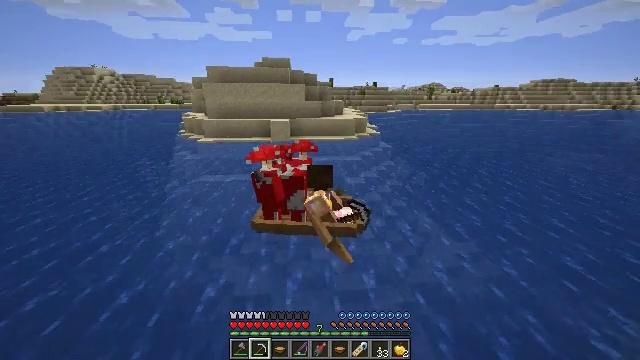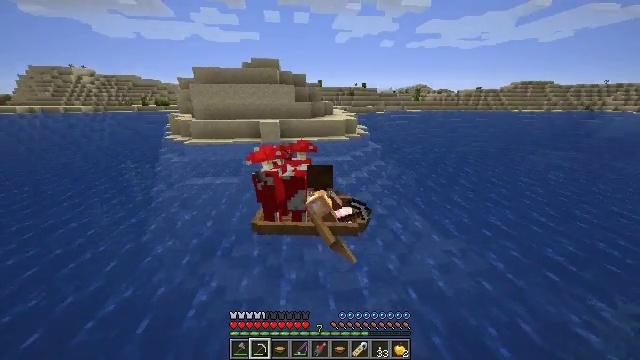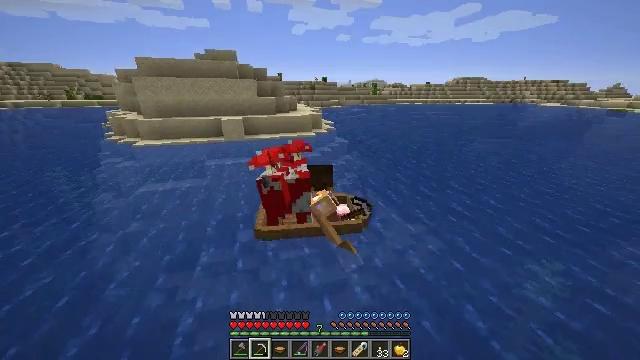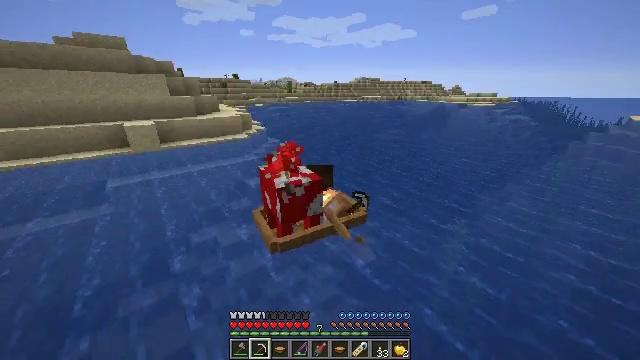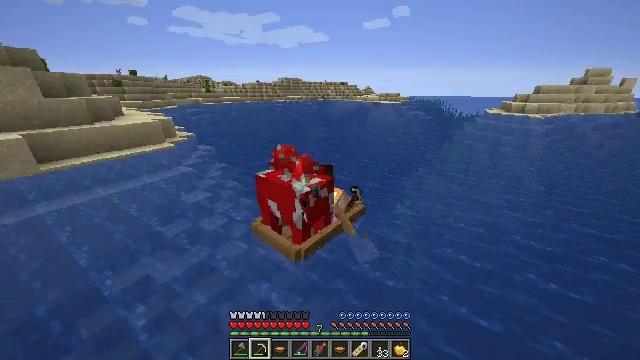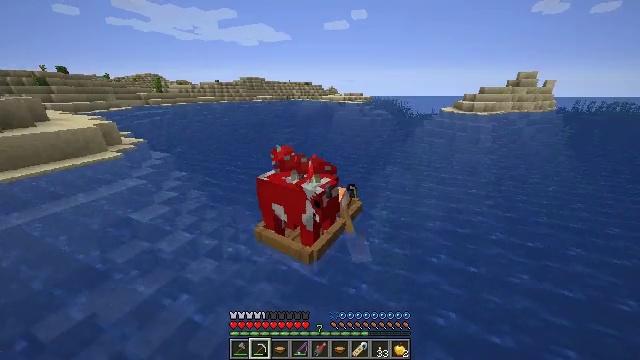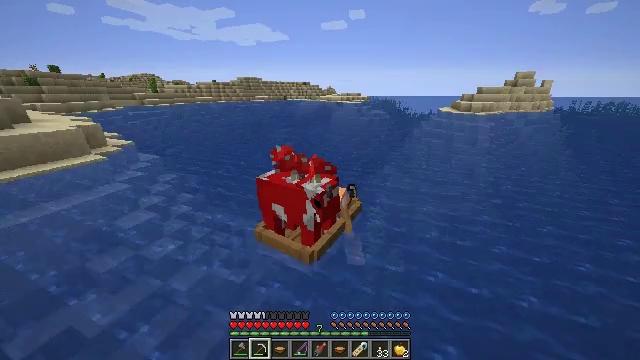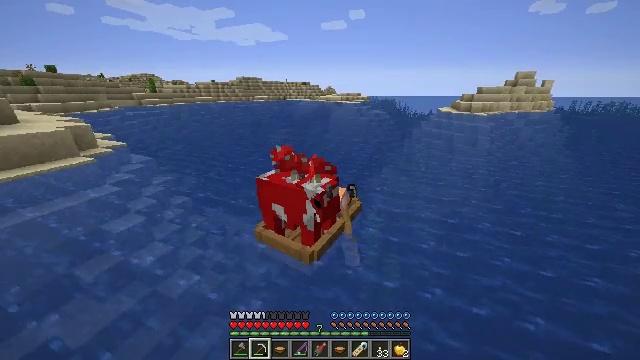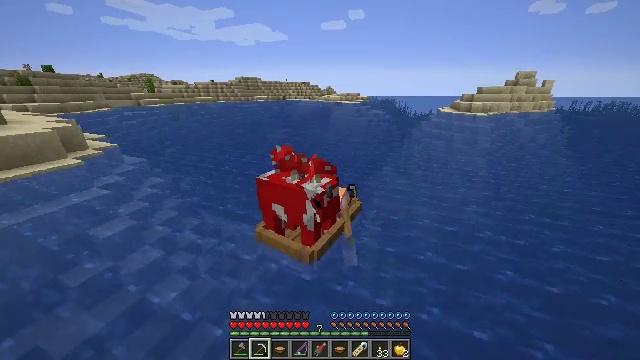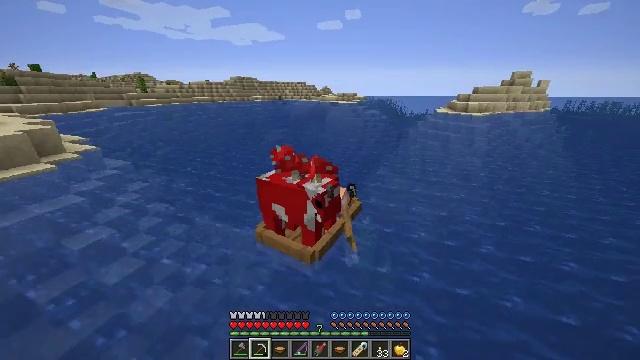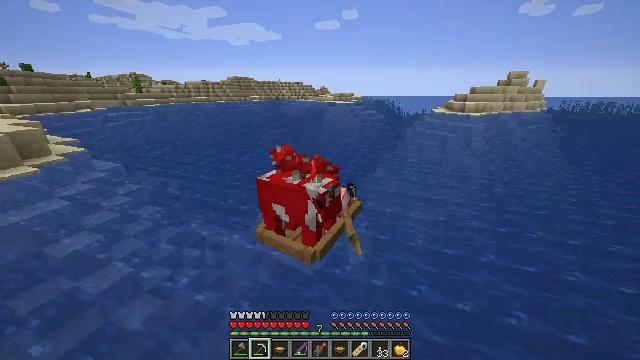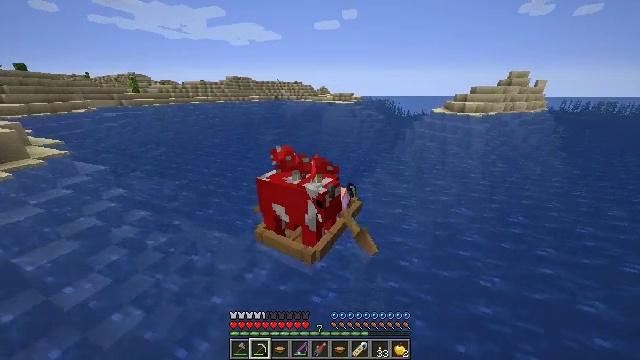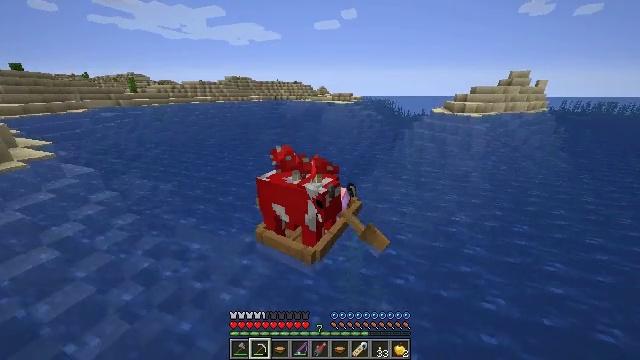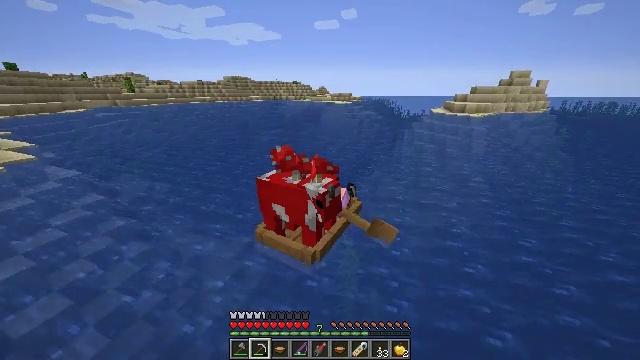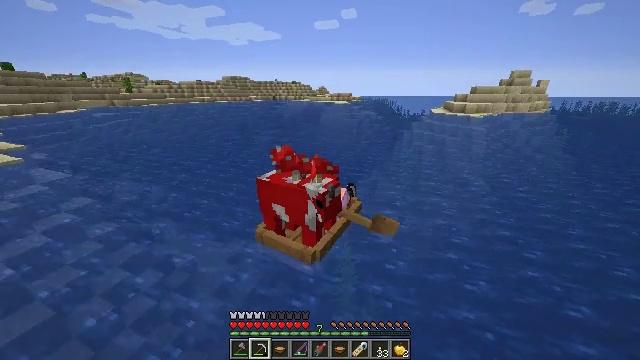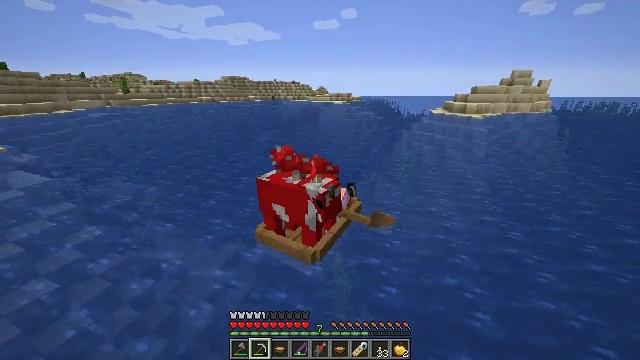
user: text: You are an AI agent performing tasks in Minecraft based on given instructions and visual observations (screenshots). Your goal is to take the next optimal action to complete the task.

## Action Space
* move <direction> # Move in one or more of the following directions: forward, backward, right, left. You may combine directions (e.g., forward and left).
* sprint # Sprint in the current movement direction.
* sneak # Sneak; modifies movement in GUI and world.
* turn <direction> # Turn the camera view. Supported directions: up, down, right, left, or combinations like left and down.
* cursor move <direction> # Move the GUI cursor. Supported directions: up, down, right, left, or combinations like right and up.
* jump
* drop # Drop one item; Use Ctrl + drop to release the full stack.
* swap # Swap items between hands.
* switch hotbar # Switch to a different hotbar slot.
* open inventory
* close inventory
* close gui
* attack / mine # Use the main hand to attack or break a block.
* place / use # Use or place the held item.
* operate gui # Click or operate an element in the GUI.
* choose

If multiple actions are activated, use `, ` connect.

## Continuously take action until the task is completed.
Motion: motion action
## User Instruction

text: Drop a name tag.
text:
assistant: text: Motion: move forward, sprint, turn right
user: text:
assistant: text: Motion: move forward, sprint, turn right and down
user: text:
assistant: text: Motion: move forward, sprint, turn right
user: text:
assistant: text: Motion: move forward, sprint, turn right
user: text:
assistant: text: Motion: move forward, sprint, turn right
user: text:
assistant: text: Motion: move forward, sprint
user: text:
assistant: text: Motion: move forward, sprint
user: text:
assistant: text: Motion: move forward, sprint
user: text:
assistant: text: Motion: move forward, sprint
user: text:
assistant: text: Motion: move forward, sprint
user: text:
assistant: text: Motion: move forward, sprint
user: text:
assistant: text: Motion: move forward, sprint
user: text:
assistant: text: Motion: move forward, sprint
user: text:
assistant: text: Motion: move forward, sprint
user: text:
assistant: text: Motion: move forward, sprint
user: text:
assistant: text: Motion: move forward, sprint
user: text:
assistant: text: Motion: move forward, sprint, turn left and down
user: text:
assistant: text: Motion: move forward, sprint, turn left and down
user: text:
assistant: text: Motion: move forward, sprint, turn left and down
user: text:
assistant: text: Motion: move forward, sprint
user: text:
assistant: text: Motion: move forward, sprint
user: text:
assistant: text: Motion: move forward, sprint
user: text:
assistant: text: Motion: move forward, sprint
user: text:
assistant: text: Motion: move forward, sprint
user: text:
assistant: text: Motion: move forward, sprint
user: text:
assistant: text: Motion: move forward, sprint
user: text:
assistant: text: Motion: move forward, sprint
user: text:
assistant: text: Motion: move forward, sprint
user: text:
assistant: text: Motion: move forward, sprint
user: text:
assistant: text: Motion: move forward, sprint